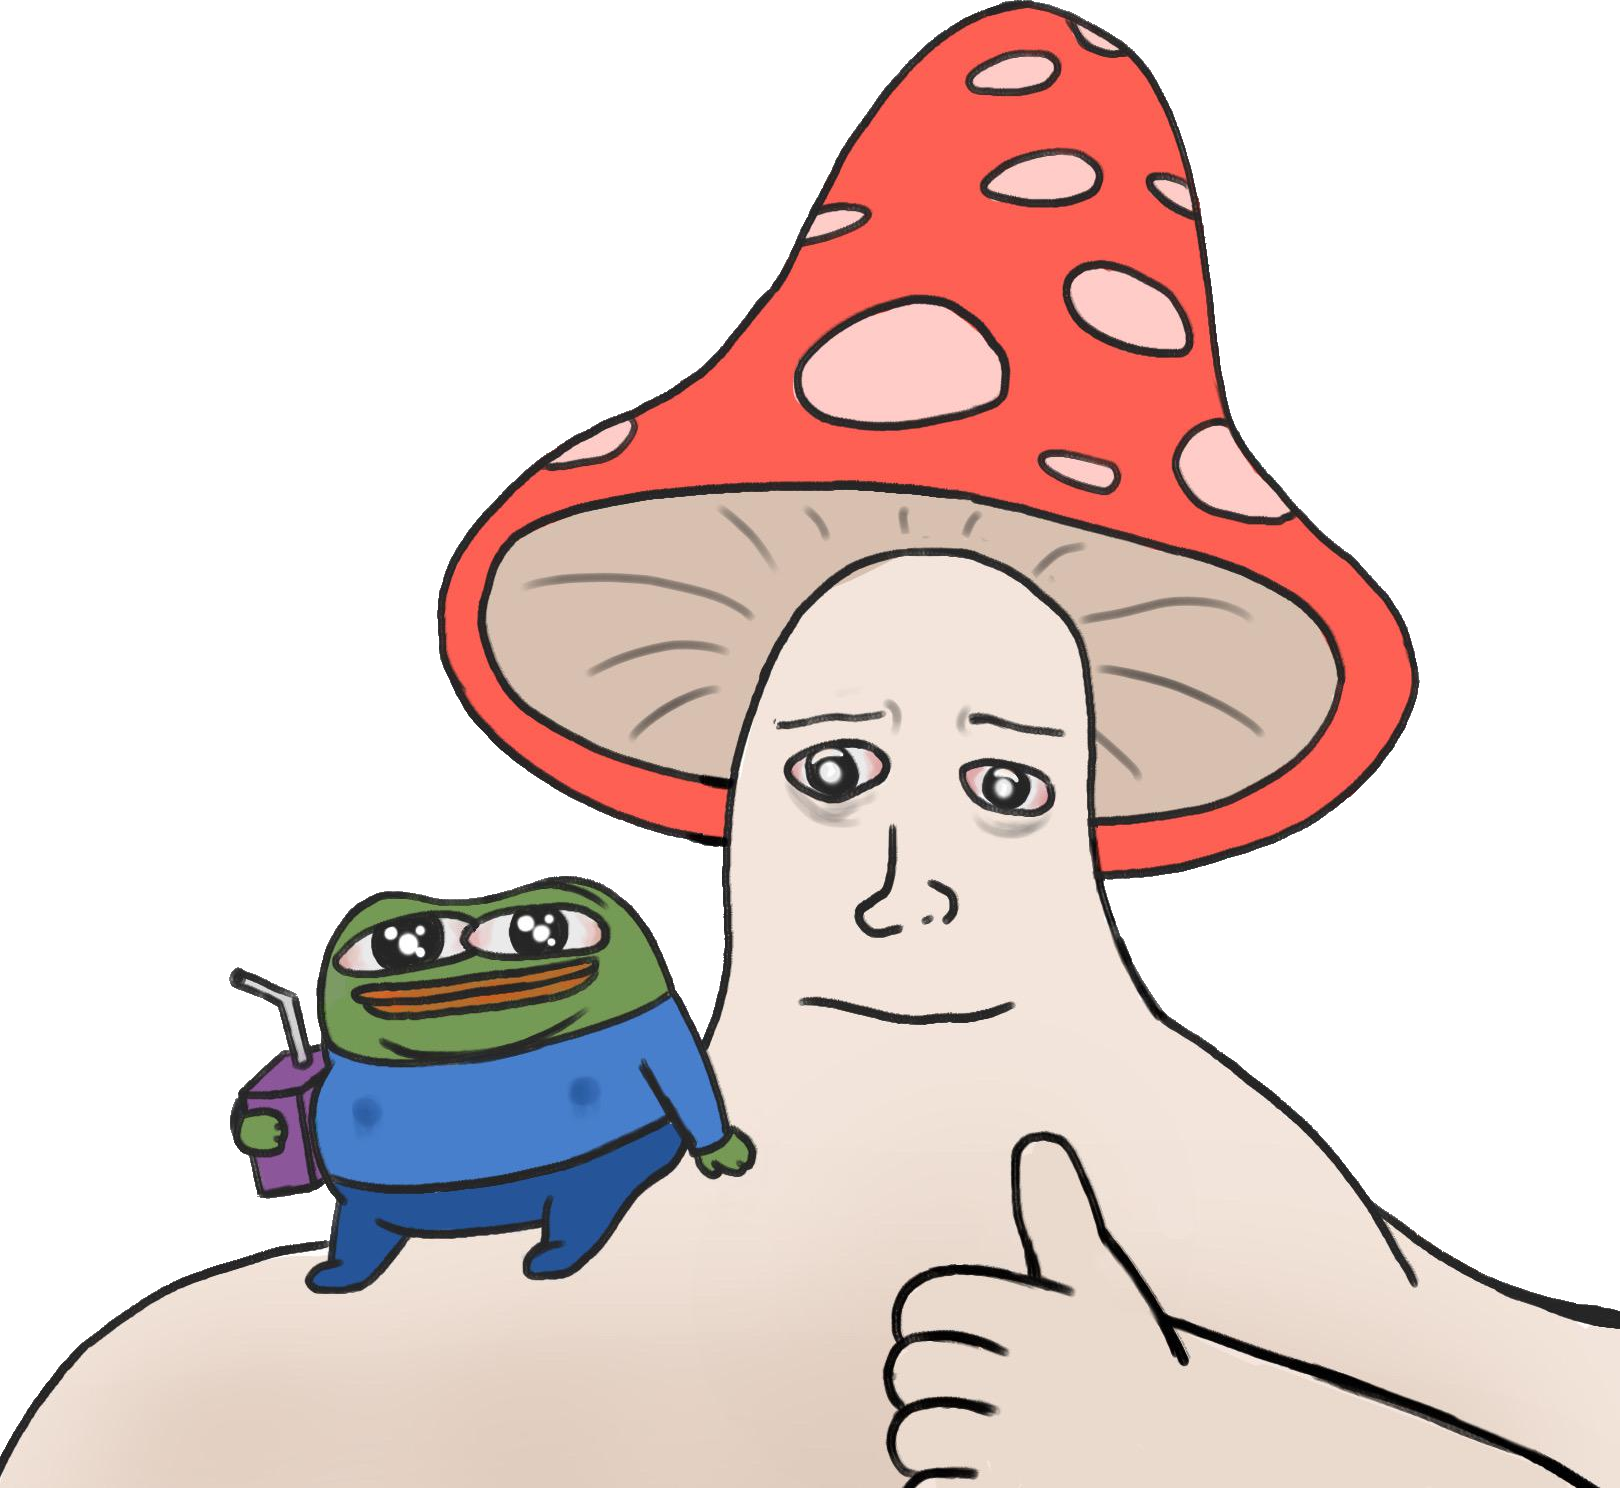
Label: 5_Shroomjak